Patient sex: M
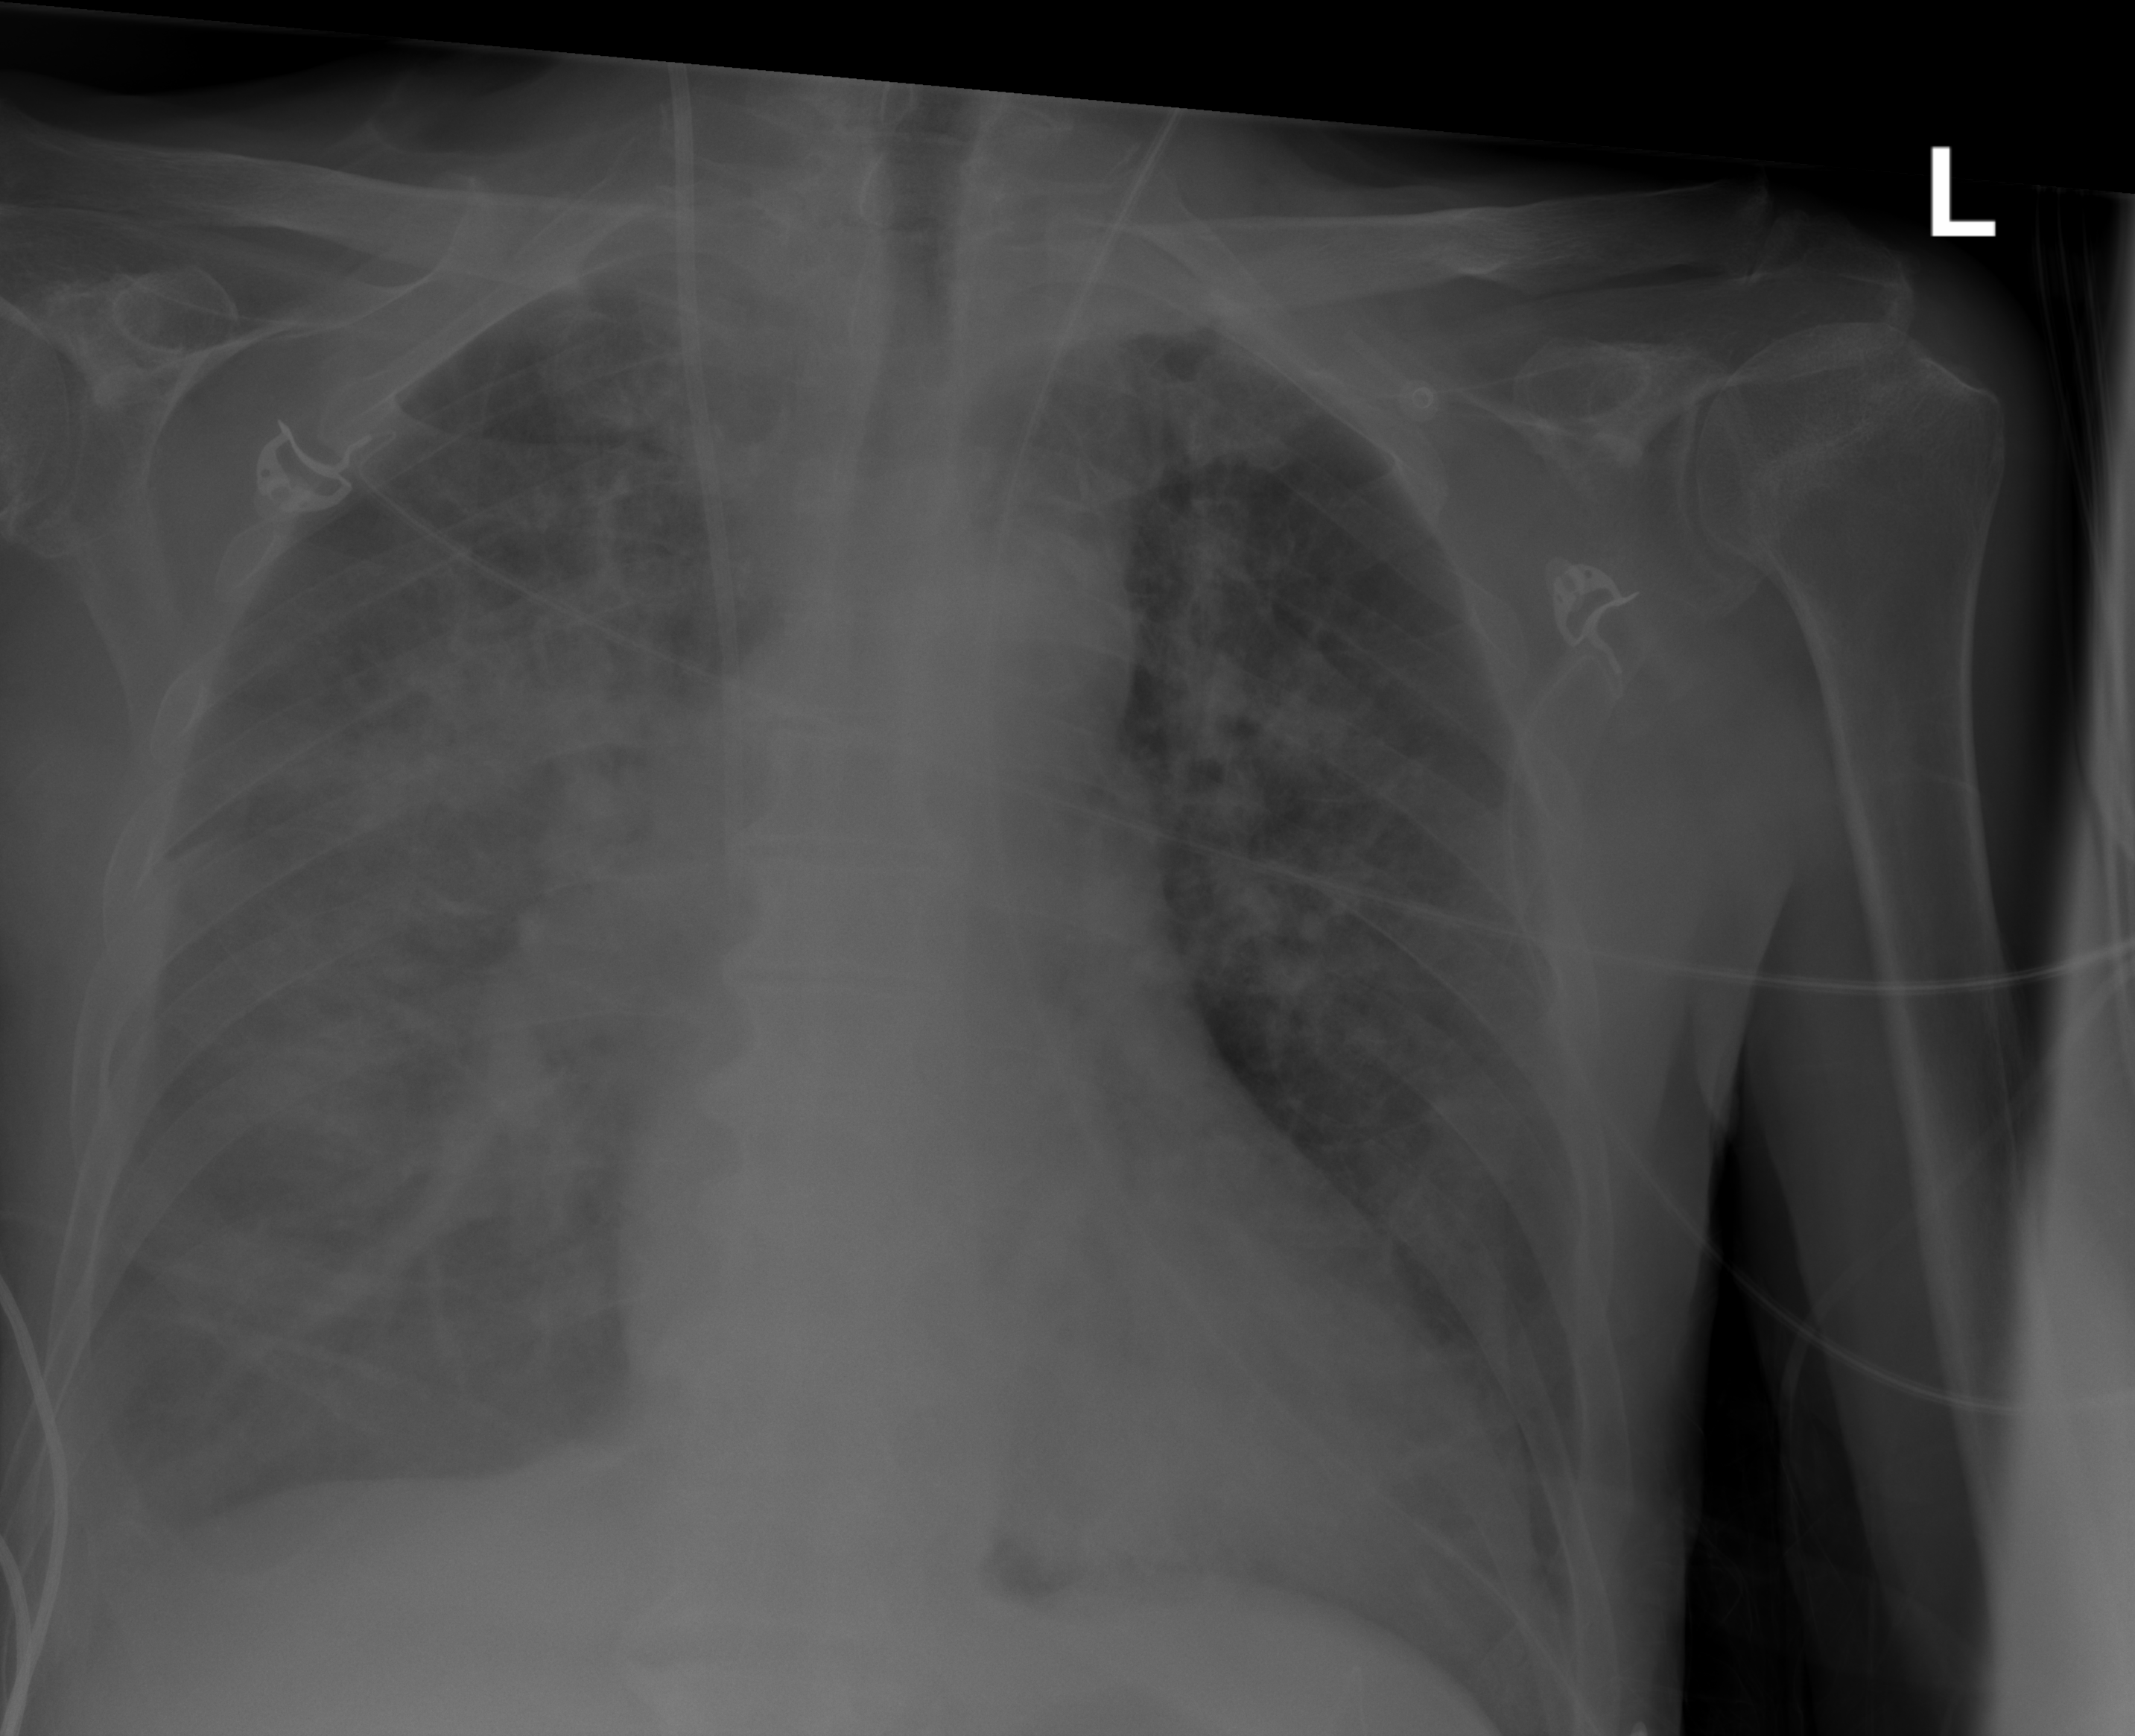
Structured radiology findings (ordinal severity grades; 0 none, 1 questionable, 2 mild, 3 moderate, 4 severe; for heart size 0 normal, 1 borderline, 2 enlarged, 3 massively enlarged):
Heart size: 2
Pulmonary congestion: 3
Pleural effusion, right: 3
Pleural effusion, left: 2
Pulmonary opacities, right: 2
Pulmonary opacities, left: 2
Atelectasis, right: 3
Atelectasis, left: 2